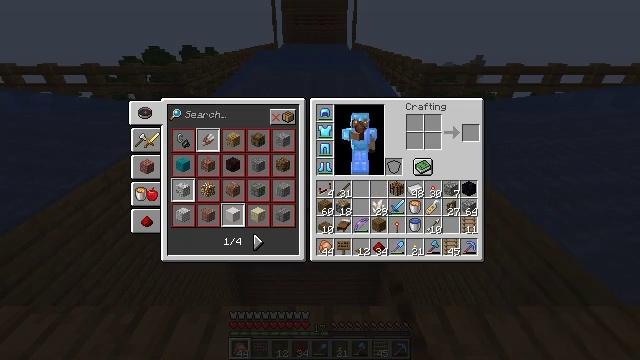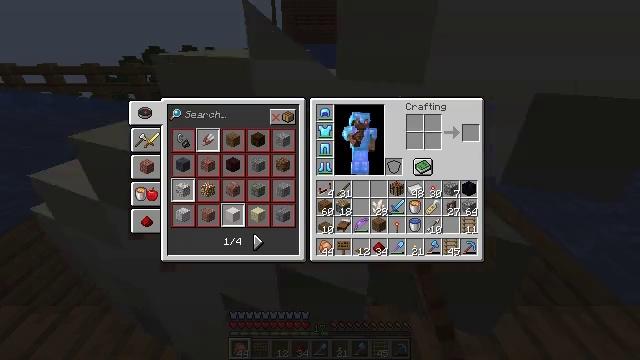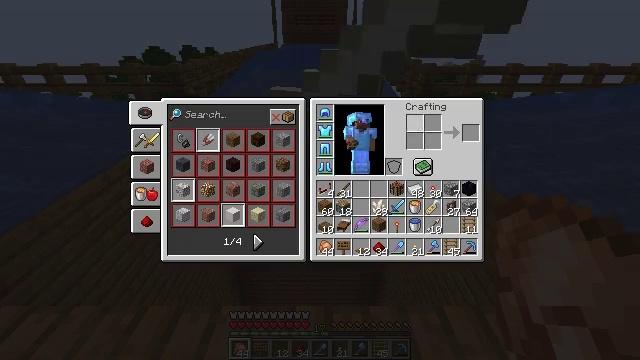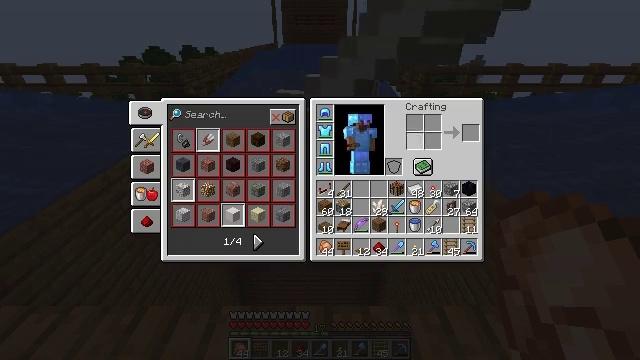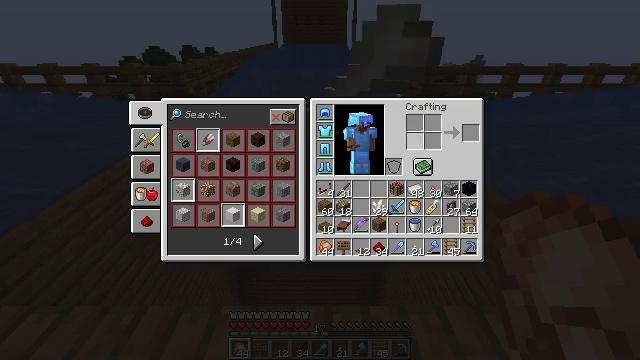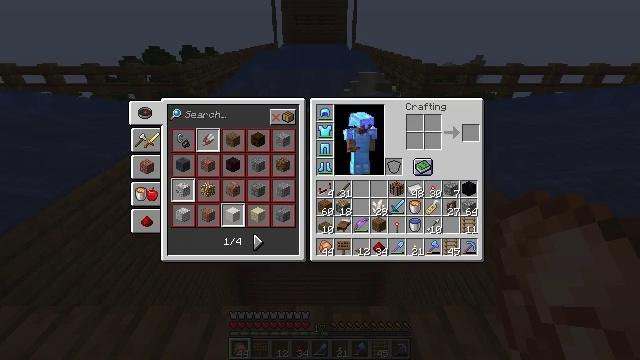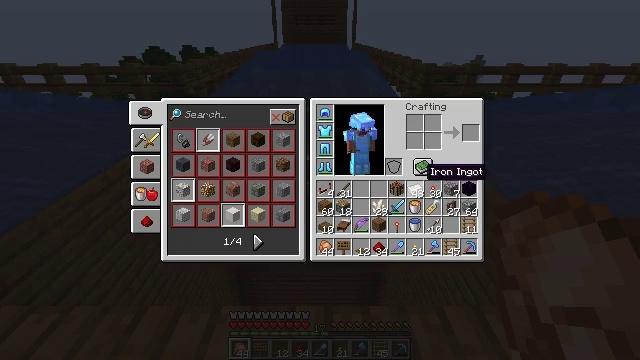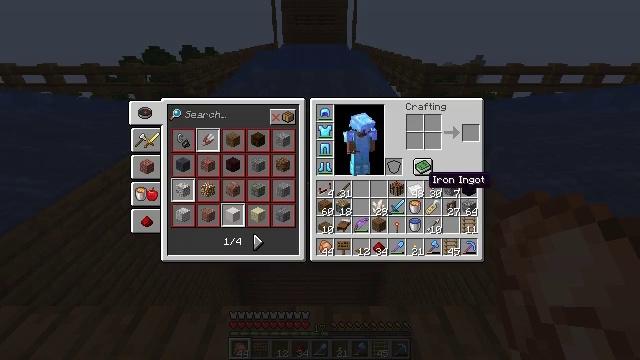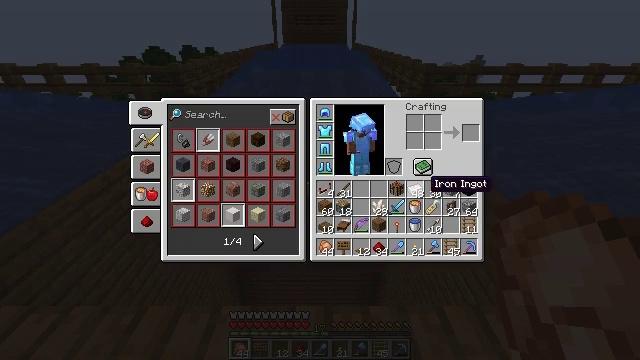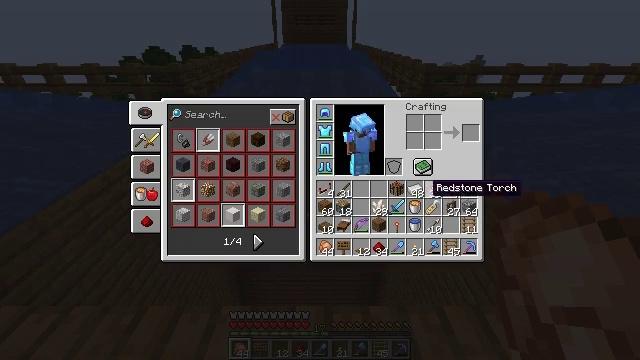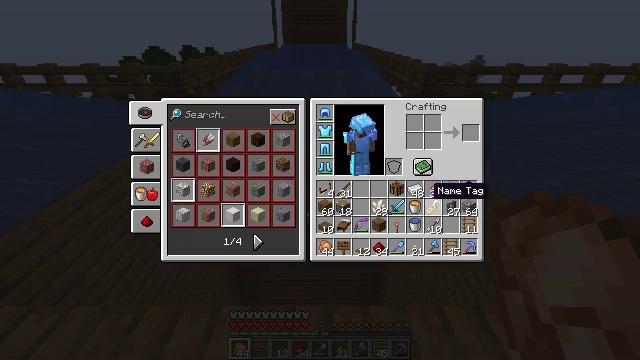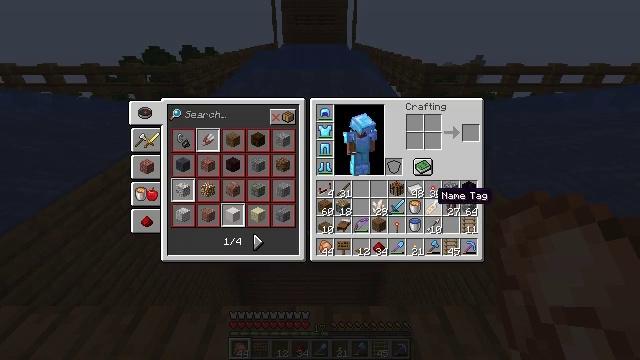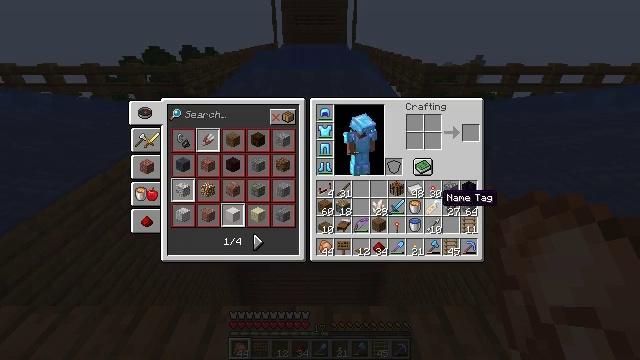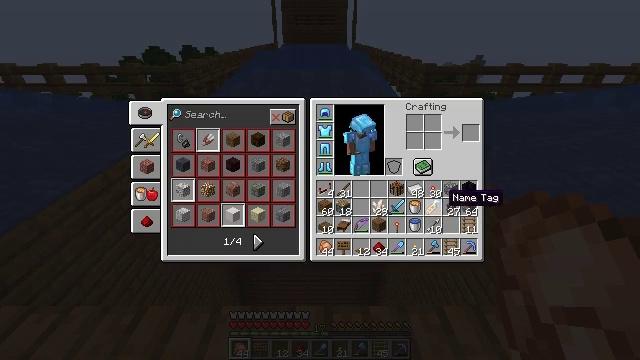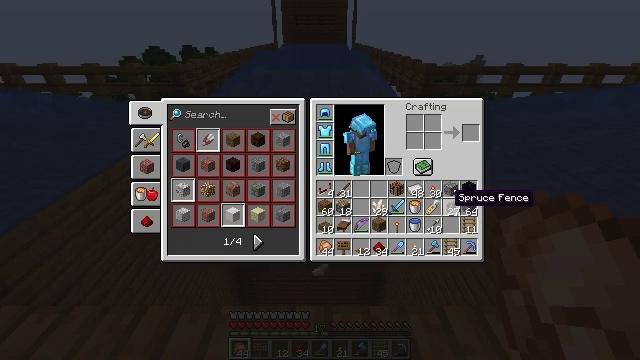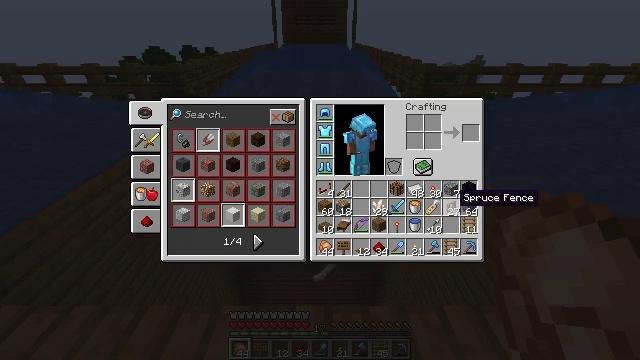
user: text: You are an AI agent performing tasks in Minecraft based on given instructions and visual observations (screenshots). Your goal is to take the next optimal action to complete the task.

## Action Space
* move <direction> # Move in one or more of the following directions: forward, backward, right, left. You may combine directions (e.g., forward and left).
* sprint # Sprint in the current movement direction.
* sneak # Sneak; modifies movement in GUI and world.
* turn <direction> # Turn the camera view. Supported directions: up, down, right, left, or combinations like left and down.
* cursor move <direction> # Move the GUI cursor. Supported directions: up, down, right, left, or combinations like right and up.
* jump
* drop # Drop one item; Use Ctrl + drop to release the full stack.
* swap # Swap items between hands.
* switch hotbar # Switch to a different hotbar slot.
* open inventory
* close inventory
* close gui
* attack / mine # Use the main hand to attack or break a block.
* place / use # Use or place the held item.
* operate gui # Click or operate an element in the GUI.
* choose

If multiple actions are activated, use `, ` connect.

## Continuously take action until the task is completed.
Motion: motion action
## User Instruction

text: Remove a brown bed from the inventory.
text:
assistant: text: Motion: cursor move right and down, open gui
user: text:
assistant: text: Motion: cursor move right and down
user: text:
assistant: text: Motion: cursor move down
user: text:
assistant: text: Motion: cursor move down
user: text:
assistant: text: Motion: cursor move down
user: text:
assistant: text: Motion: cursor move down
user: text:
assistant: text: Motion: cursor move down
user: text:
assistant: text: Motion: no_op
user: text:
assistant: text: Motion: no_op
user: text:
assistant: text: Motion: no_op
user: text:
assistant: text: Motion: no_op
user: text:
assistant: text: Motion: no_op
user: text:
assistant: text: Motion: no_op
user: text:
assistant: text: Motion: no_op
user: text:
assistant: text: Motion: no_op
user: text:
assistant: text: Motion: no_op
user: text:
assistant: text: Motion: no_op
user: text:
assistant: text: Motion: no_op
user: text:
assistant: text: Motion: no_op
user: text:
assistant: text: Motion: no_op
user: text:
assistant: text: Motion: no_op
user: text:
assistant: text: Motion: no_op
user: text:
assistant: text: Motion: no_op
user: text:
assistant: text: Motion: no_op
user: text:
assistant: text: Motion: cursor move left
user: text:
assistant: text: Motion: cursor move left
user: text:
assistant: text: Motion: no_op
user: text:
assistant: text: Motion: no_op
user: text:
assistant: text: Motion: no_op
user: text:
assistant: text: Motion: no_op